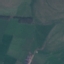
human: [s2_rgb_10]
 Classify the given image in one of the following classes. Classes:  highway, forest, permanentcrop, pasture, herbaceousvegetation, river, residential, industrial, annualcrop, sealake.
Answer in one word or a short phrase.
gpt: Pasture